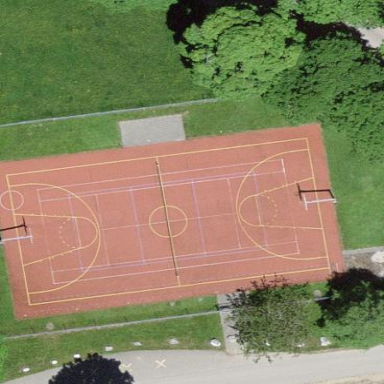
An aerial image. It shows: Tartan tennis court on pitch designated for leisure land.